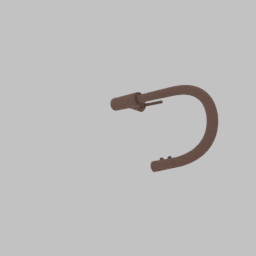
Label: appliances